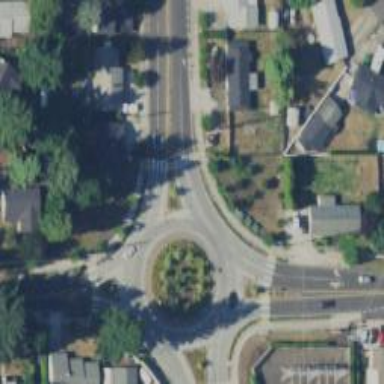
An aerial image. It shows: Secondary road leading to roundabout.